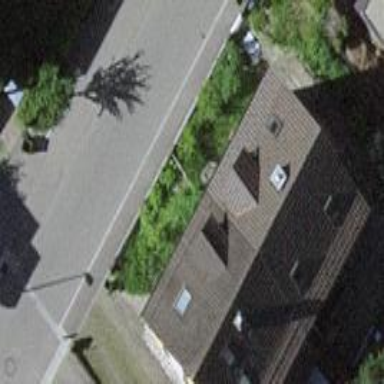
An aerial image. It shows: Semi-detached house.